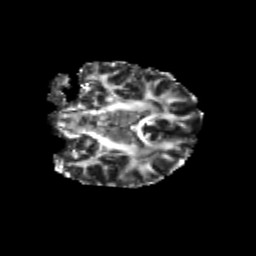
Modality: FA
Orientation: coronal
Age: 26
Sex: female
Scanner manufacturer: siemens
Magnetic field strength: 3 T
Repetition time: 3.5 s
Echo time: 0.104 s